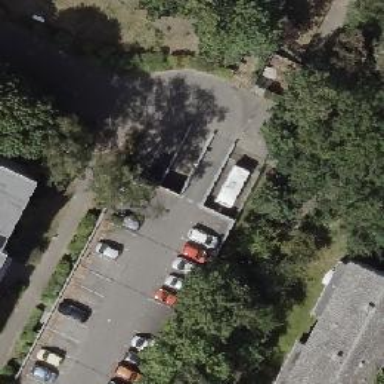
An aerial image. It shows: Concrete parking aisle designated as service road.